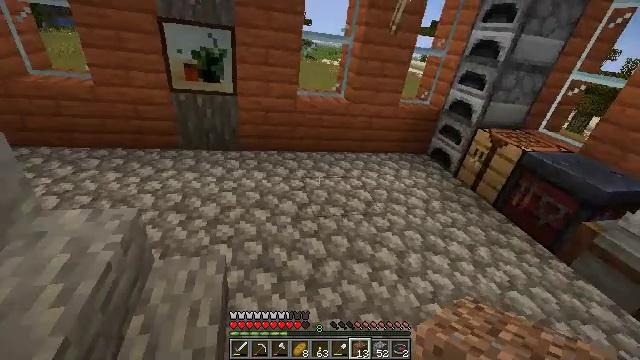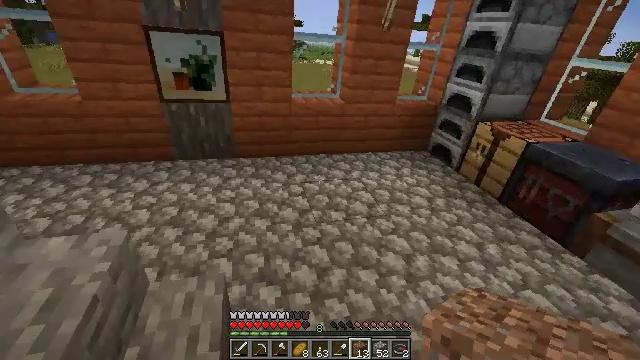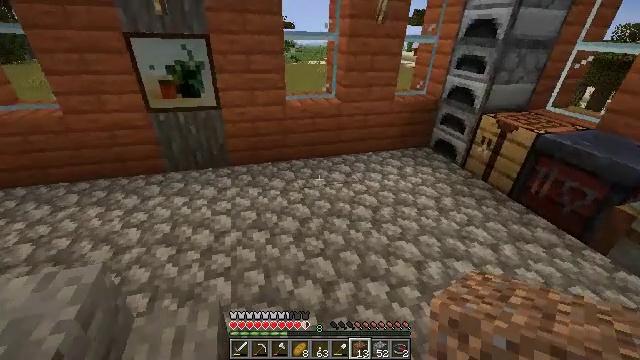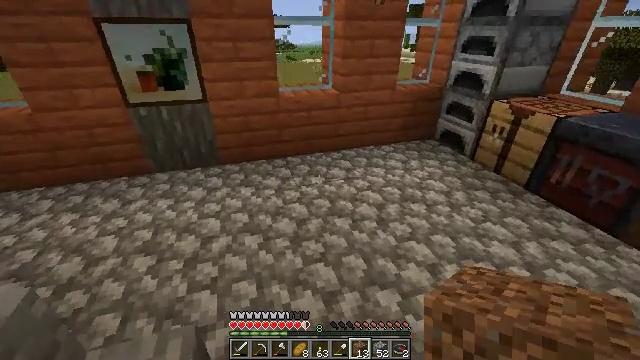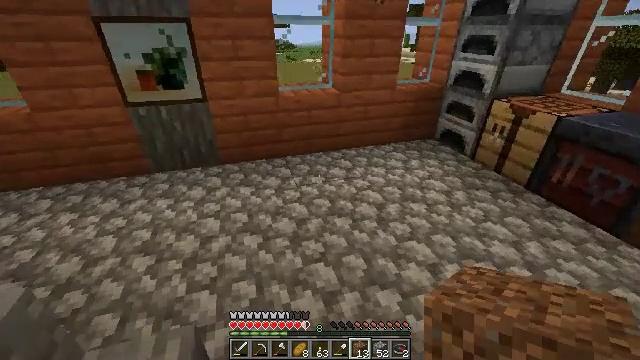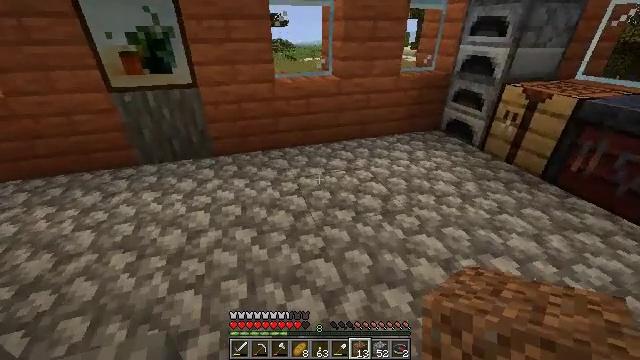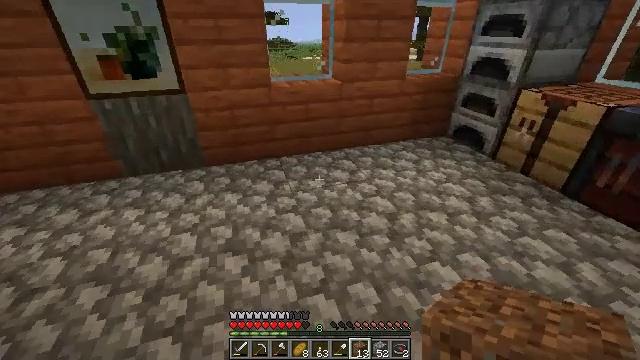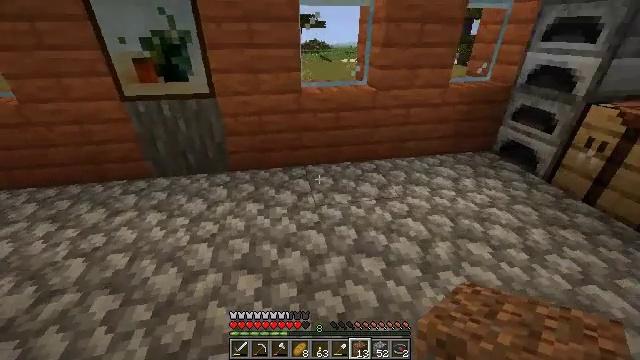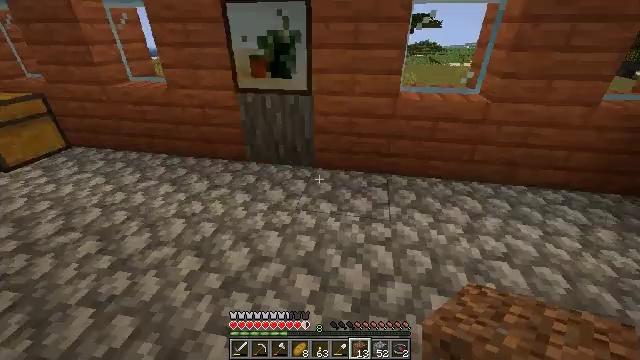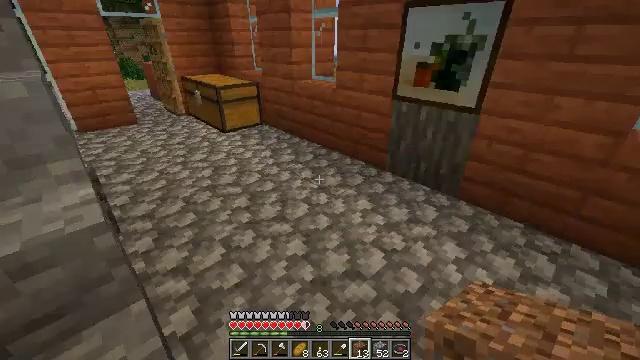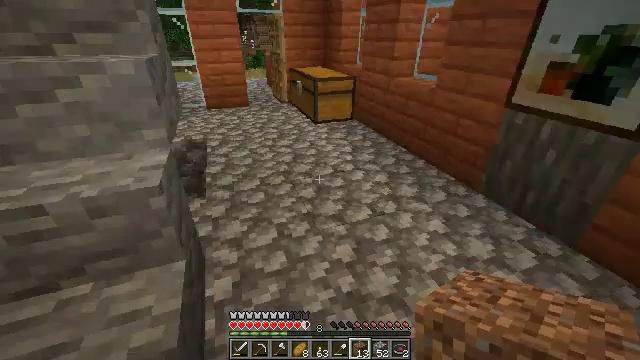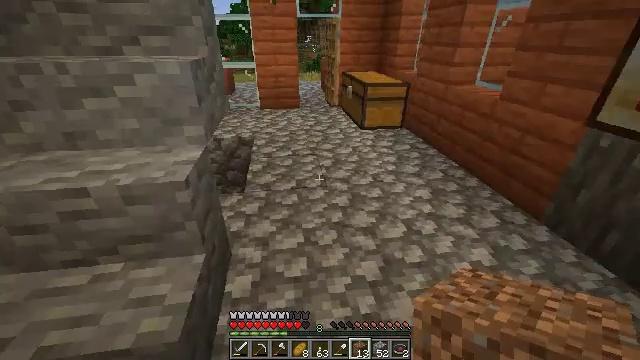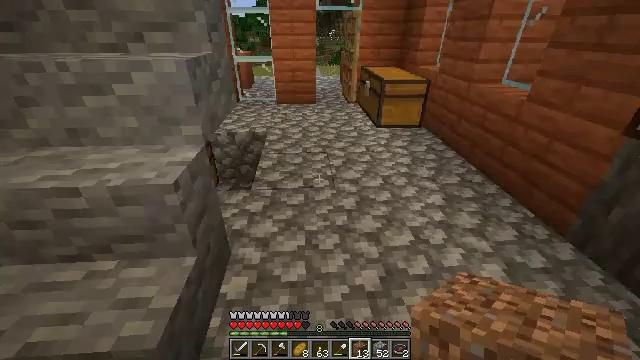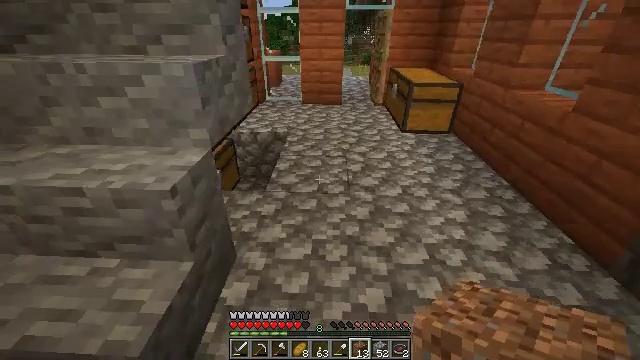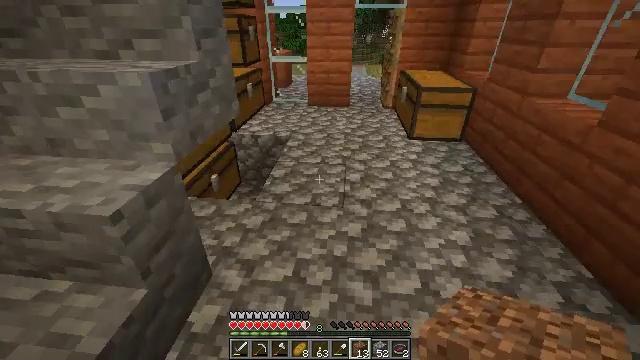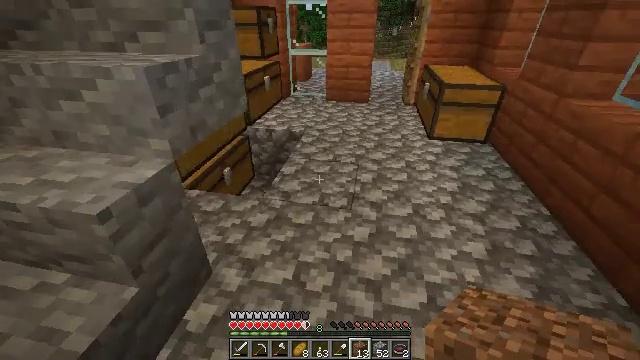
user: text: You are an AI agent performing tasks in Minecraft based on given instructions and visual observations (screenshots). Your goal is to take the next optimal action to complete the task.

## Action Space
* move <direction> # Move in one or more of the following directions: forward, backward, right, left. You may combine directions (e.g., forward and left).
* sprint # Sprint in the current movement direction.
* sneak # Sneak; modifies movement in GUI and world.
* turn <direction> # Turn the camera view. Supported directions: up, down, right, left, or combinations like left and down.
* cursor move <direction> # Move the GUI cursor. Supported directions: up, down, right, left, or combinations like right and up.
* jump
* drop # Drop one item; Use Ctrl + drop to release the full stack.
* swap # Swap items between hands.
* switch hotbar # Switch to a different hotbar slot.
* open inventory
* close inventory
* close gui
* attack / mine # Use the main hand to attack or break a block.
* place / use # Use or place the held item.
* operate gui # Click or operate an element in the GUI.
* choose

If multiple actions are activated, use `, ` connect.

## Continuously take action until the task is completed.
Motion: motion action
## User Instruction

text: To obtain a map, craft it using the right materials on a crafting table.
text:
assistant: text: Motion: move forward
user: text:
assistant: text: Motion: move forward
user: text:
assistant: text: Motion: move forward
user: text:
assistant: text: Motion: move forward
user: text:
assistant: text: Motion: move forward
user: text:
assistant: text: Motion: move forward
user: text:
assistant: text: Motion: move forward, turn left
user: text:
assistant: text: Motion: move forward and move right, turn left
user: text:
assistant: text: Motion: move forward and move right, turn left and up
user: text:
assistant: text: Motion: move forward and move right, turn left and down
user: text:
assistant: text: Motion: move forward and move right, turn left
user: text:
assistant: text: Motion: move forward and move right, turn left and down
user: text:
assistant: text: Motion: move forward and move right, turn left
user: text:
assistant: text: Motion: move forward and move right, turn left
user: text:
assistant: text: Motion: move forward and move right, turn left and down
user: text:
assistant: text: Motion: move forward and move right, turn left
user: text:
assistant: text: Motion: move forward and move right, turn left
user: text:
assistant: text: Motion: move forward and move right, turn left
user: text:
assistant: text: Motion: move forward and move right, turn left
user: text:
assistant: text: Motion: move forward and move right, turn left and up
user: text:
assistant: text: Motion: move forward and move right, turn left
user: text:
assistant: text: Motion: move forward and move right, turn left
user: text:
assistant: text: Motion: move forward, turn left
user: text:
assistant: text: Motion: no_op
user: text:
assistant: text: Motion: use / place
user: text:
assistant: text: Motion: use / place
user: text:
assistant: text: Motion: use / place
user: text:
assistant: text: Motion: use / place
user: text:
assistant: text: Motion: no_op
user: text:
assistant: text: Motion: no_op